Interaction volume radius: 10 \u00c5
Interaction volume height: 30 \u00c5
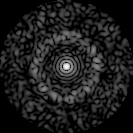
Disorder parameter: 0.8483